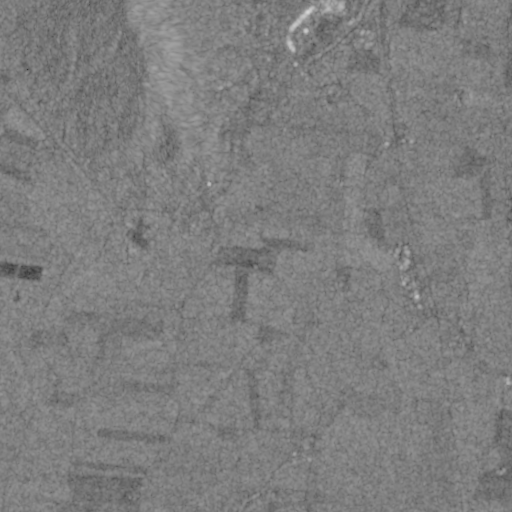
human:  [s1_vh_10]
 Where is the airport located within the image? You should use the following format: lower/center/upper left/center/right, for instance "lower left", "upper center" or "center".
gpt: The airport is located in the upper right of the image.
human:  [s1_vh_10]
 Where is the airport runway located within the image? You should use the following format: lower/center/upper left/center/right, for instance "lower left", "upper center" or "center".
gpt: The airport runway is located in the upper right of the image.
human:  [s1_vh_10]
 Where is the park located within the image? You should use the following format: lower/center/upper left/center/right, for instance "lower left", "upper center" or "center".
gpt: The park is located in the upper right of the image.
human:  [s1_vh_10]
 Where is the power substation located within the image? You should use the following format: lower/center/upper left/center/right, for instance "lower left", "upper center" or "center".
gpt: The power substation is located in the center left of the image.
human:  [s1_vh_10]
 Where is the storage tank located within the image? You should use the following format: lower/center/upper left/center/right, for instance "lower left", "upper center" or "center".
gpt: The storage tank is located in the upper center of the image.
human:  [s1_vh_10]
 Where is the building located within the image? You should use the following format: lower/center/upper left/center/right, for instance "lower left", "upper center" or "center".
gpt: There is no building in the image.

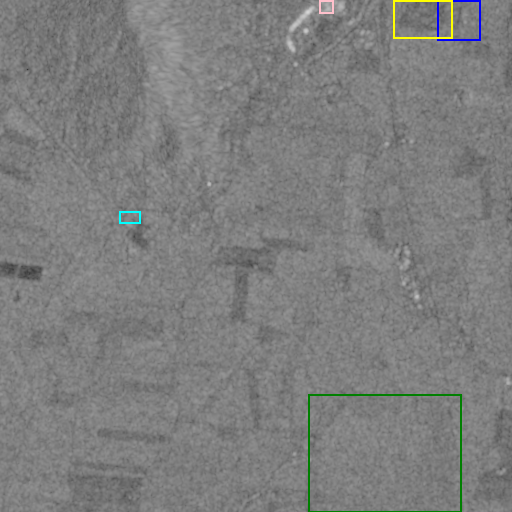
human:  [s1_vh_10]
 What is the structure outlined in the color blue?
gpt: The structure outlined in blue is an airport.
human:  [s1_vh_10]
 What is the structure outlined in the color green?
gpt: The structure outlined in green is a crop field.
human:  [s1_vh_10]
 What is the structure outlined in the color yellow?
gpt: The structure outlined in yellow is a park.
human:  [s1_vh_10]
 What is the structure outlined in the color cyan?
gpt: The structure outlined in cyan is a power substation.
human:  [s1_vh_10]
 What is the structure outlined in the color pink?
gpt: The structure outlined in pink is a building.
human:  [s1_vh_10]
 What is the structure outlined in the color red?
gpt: There is no red outline.